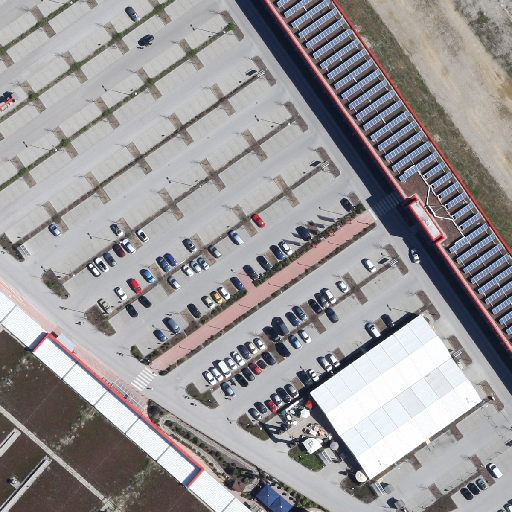
Referring expression: paved road along with tree